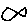
Label: fish